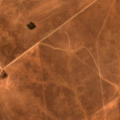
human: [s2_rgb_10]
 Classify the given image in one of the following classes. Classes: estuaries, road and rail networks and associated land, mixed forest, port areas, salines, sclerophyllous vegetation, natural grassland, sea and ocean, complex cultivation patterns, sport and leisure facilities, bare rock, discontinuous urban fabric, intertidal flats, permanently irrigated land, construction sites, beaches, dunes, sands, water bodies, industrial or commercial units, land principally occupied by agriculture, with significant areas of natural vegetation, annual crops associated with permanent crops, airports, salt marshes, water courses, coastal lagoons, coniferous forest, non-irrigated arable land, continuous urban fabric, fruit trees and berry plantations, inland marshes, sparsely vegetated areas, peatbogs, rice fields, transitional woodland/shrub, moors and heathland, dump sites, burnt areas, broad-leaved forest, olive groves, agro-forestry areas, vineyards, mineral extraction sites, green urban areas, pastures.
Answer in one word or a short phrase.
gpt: non-irrigated arable land